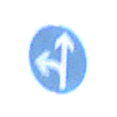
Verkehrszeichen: VorgeschriebeneFahrtrichtungGeradeausOderLinks
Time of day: SunriseSunset
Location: Outdoor (Nature)
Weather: Clear
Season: NotSpecified
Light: Natural